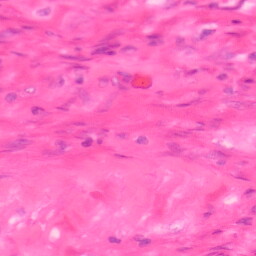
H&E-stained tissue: Colon